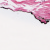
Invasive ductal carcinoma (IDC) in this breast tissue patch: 0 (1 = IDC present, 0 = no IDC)